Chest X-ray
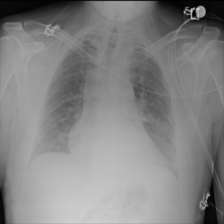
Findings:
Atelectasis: negative
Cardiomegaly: negative
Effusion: negative
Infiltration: negative
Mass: negative
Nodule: negative
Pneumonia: negative
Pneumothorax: negative
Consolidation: negative
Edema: negative
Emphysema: negative
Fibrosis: negative
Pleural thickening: negative
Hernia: negative